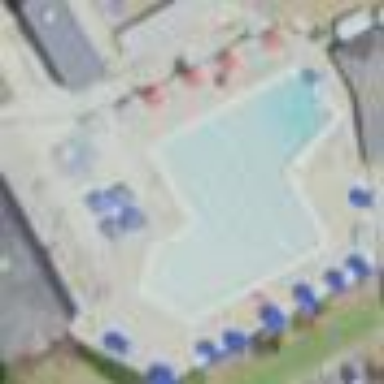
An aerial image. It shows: Sports center specializing in swimming activities located on leisure land.